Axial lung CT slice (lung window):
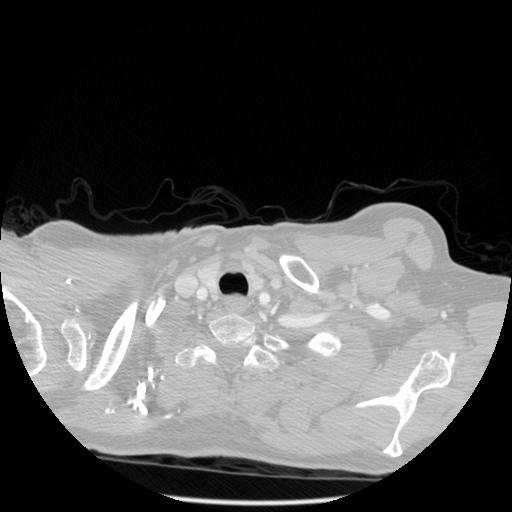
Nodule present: no